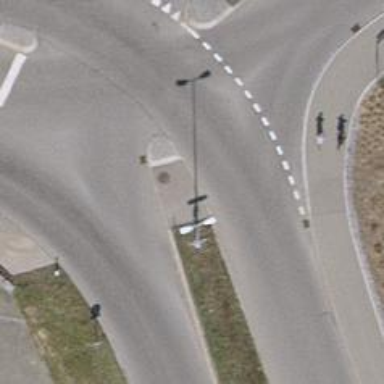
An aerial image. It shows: Traffic calming island.